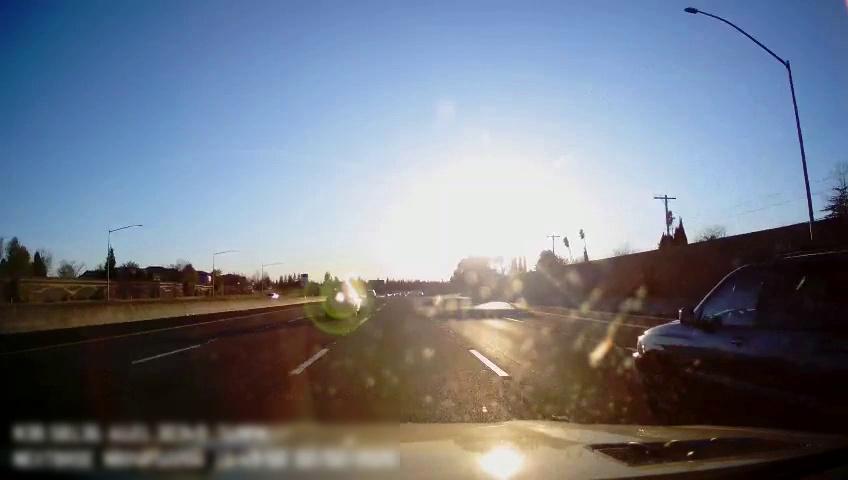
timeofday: Day
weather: Sunny
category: Drivable Space
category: Vehicles | SUV
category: Vehicles | SUV
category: Vehicles | SUV
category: Vehicles | SUV
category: Lanes | Alternate Lane
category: Lanes | Alternate Lane
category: Lanes | Current Lane
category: Lanes | Current Lane
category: Lanes | Alternate Lane
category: Lanes | Alternate Lane
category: Traffic | Signs